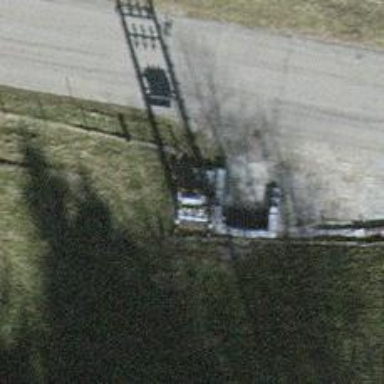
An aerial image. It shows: Distribution transformer on power pole.